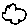
Label: cloud